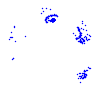
Particle: electron